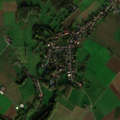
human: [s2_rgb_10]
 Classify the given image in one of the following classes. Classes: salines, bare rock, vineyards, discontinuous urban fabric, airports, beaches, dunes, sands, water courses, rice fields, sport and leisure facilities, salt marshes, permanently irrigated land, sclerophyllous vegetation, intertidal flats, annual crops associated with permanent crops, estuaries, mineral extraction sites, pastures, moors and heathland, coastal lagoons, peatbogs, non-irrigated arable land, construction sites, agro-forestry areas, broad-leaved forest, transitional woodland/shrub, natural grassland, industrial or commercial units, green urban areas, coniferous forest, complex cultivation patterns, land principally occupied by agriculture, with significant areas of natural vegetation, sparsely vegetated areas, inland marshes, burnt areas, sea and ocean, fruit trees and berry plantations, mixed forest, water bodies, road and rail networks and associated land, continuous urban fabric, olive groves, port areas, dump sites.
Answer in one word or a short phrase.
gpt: discontinuous urban fabric, non-irrigated arable land, pastures